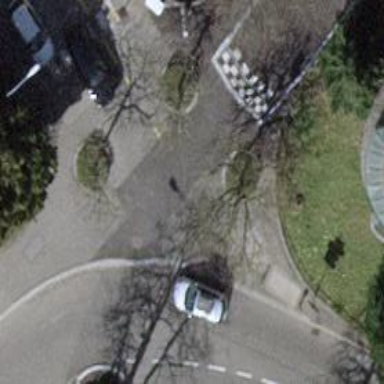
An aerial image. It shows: Traffic calming table.